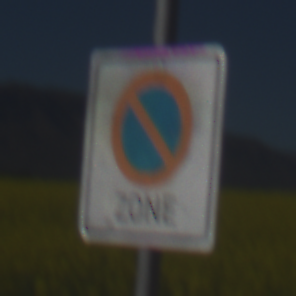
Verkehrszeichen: BeginnEingeschraenktesHalteverbotZone
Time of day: MorningAfternoon
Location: Outdoor (RoadRail)
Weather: Clear
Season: NotSpecified
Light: Natural